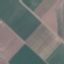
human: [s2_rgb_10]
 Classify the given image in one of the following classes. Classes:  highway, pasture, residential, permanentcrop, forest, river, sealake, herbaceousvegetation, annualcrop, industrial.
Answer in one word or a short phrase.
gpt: AnnualCrop